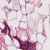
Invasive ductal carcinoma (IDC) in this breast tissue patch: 0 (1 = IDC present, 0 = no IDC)